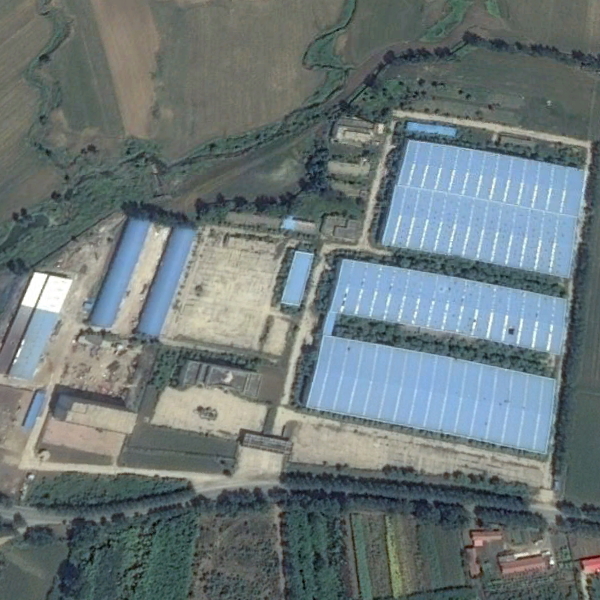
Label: Industrial